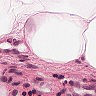
Metastatic tissue present: no